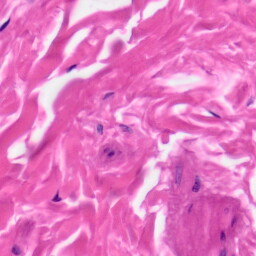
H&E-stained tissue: Skin